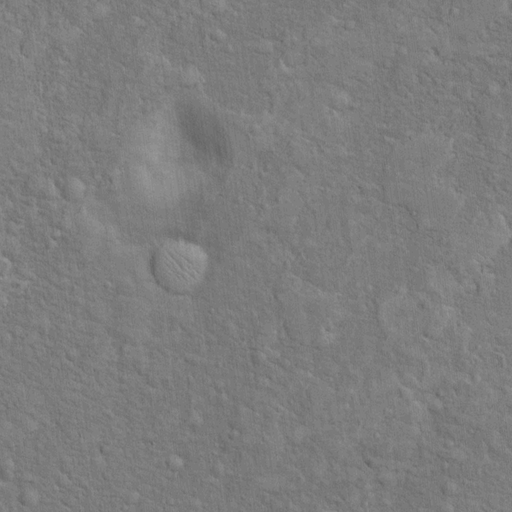
Classes present: Background, Cone